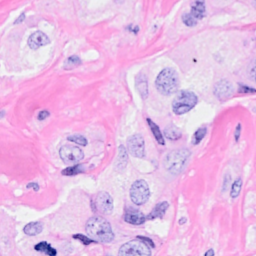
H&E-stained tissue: Breast